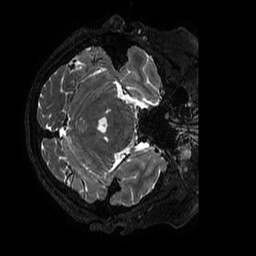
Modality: T2w
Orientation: axial
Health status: ill
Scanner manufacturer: philips
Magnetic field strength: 3 T
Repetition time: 2.5 s
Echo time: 0.331 s